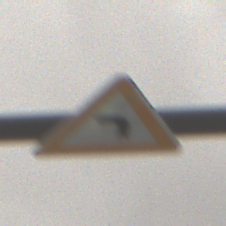
Verkehrszeichen: KurveLinks
Umgebung: Outdoor, Nature
Tageszeit: Midday
Wetter: Overcast
Licht: Natural
Jahreszeit: NotSpecified
Kontrast: LowContrast